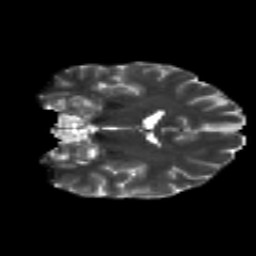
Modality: T2w
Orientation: coronal
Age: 23
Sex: female
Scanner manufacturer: siemens
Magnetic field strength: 3 T
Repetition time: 8.8 s
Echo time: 0.085 s